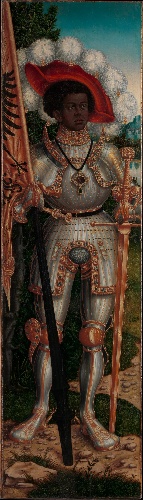
Title: Saint Maurice
Artist: Lucas Cranach the Elder and Workshop
Artist bio: German, Kronach 1472–1553 Weimar
Date: ca. 1520–25
Object type: Painting
Classification: Paintings
Medium: Oil on linden
Dimensions: 54 x 15 1/2 in. (137.2 x 39.4 cm)
Department: European Paintings
Credit line: Bequest of Eva F. Kollsman, 2005
Accession year: 2006
Repository: Metropolitan Museum of Art, New York, NY
Tags: Armor|Swords|Men|Saints